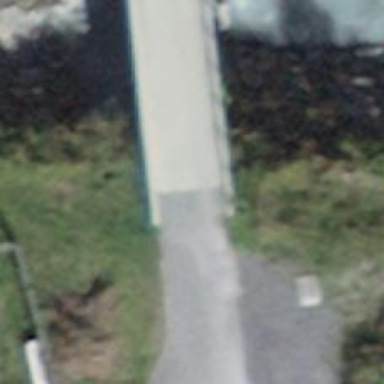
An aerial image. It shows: Asphalt track crossing bridge with grade1 tracktype. It is set in agricultural area.